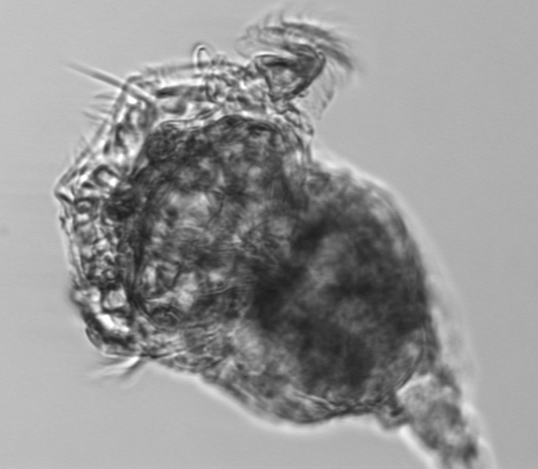
Label: zooplankton